Brain MRI, t1w sequence, axial 2D slice.
Patient: age 53, sex F, weight 90 kg, height 1.9 m
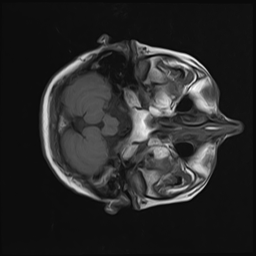